Interaction volume radius: 5 \u00c5
Interaction volume height: 25 \u00c5
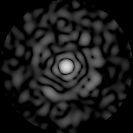
Disorder parameter: 0.8192